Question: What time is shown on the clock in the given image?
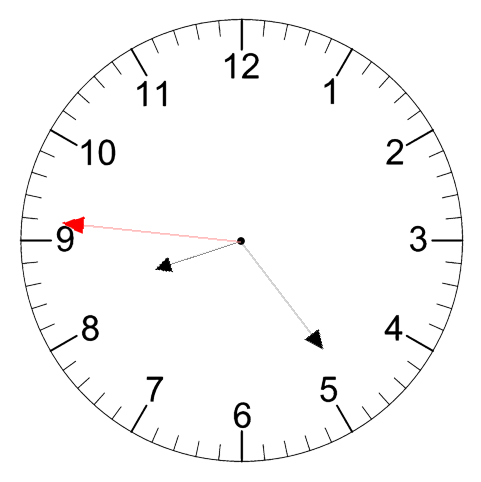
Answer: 08:23:46